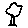
Label: tree